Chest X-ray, PA view. Patient: 65 years old, sex M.
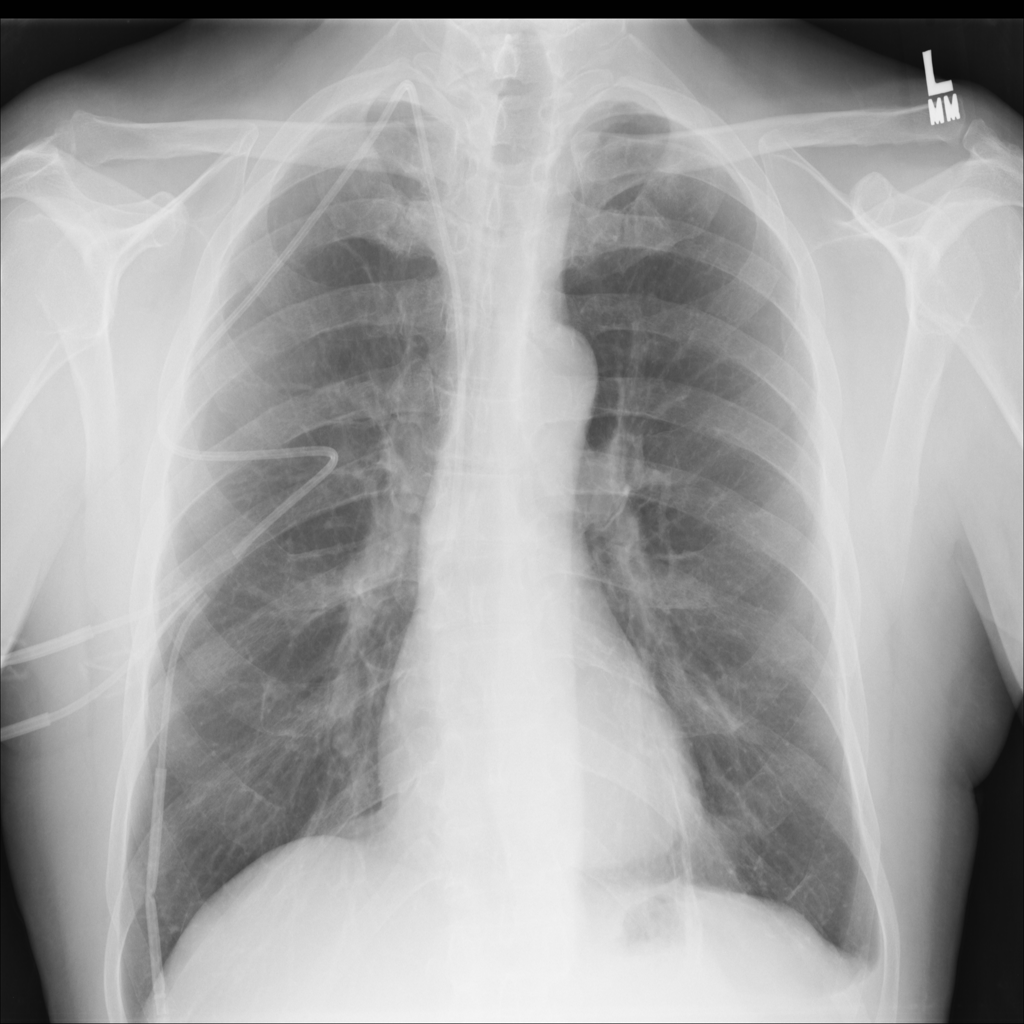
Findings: No Finding